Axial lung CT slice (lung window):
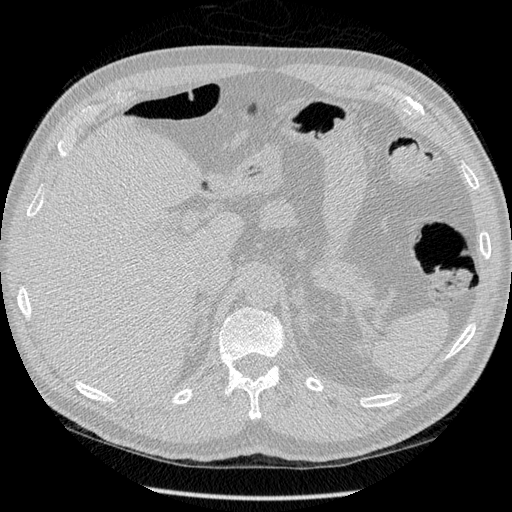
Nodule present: no